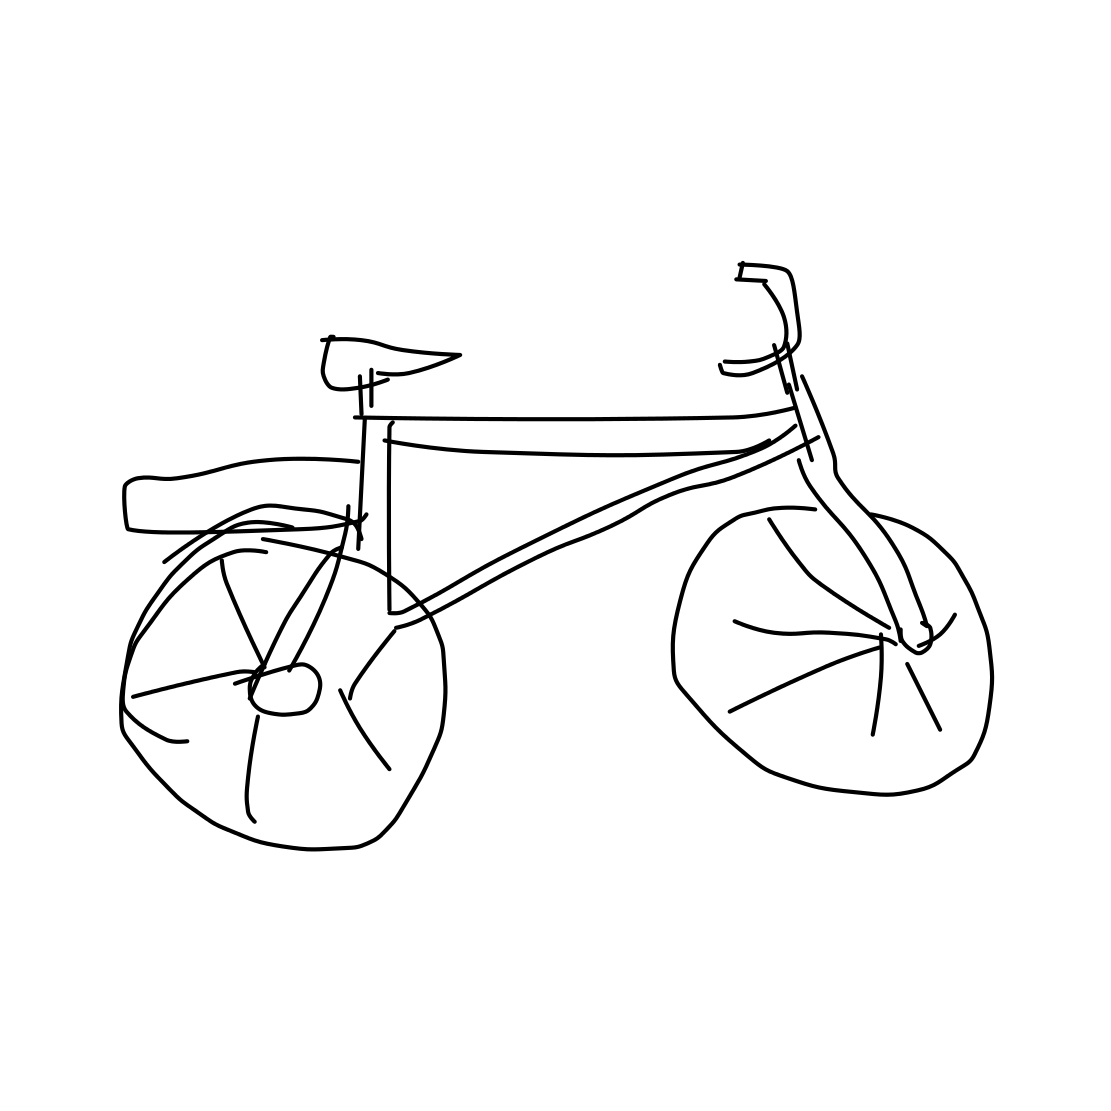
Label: bicycle